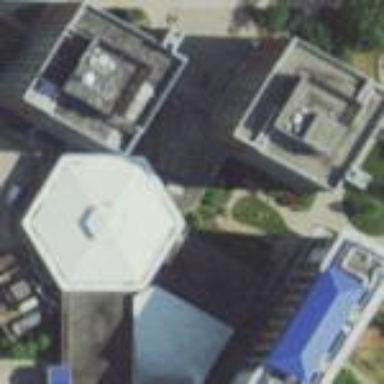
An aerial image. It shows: University building.